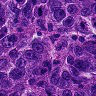
Metastatic tissue present: yes